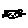
Label: cat